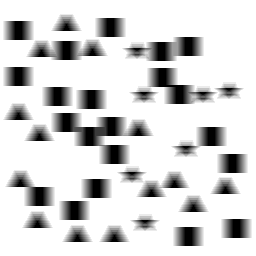
Squares: 21
Triangles: 14
Stars: 7
Total shapes: 42